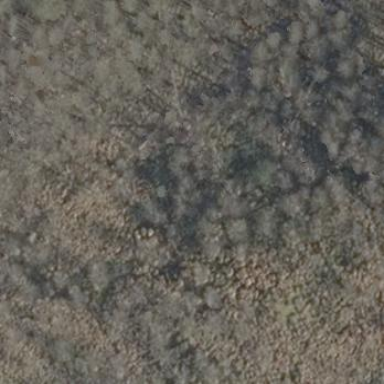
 characterized by evergreen needle-leaved trees. The wetland is marsh."